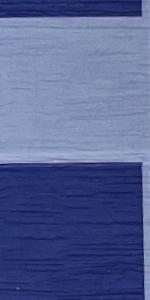
Label: Empty